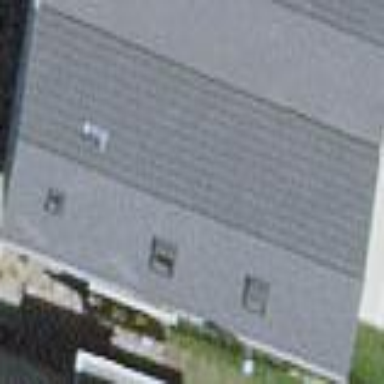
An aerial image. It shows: Terrace building.